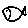
Label: fish